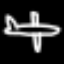
Label: airplane